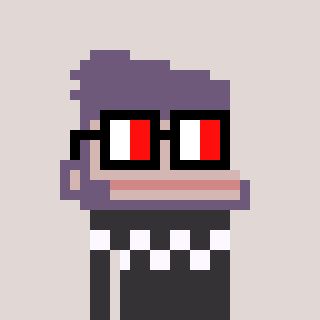
a pixel art character with square glasses with black frames and red eyes, a ape-shaped head and a grayscale-colored body on a warm background